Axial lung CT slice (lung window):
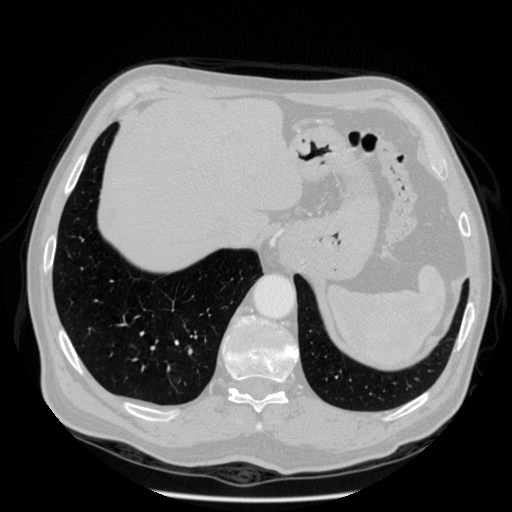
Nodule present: no